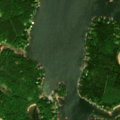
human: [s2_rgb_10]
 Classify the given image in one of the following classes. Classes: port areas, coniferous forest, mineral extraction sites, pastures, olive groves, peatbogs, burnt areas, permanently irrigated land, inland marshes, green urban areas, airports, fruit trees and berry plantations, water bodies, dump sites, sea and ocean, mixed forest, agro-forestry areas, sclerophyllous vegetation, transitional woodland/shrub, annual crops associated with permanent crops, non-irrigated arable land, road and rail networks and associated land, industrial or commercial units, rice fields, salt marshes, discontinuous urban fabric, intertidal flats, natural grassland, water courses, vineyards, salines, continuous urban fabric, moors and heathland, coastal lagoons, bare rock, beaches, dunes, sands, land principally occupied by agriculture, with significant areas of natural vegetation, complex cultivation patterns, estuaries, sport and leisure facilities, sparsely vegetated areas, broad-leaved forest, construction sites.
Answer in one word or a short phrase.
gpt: coniferous forest, mixed forest, sea and ocean